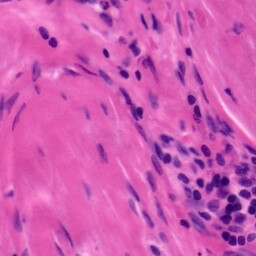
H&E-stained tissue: Tonsil